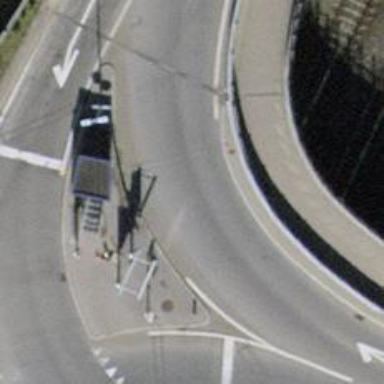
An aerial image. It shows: Trunk_link highway on bridge.